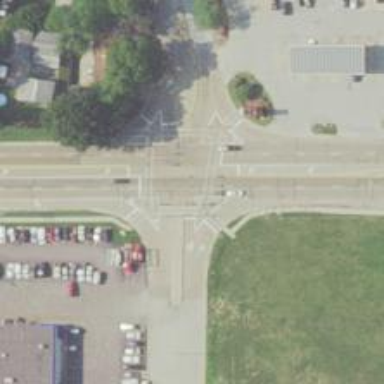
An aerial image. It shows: Footway with asphalt surface leading to traffic island.